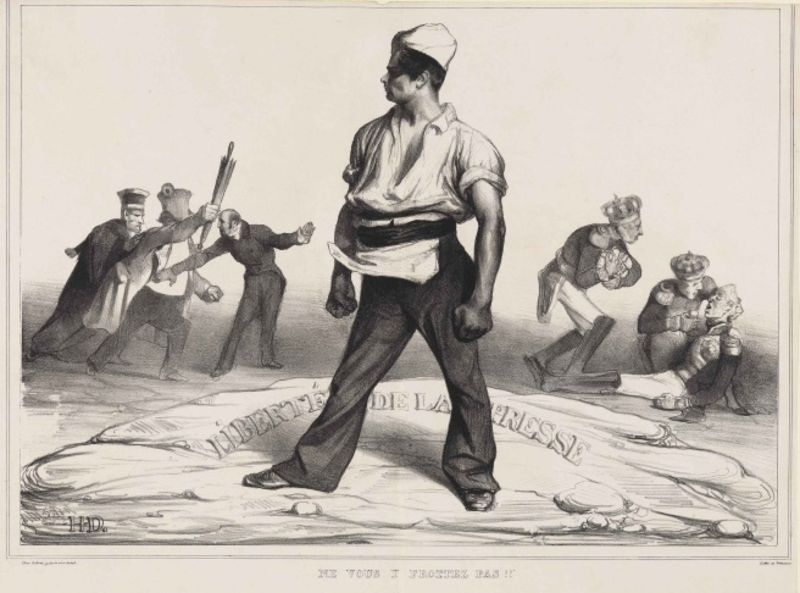
Titel: Ne vous y frottez pas!!
Künstler: Honoré Daumier
Standort: Karlsruhe
Institution: Staatliche Kunsthalle Karlsruhe
Schlagwörter: dunkel, gemälde, kampf, mann, weiß, dreieck, menschen, frankreich, grau, hut, hüte, männer, profil, schwarz, zeichnung, blick, gürtel, regenschirm, schirm, haube, hemd, hose, kappe, mütze, richter, arme, stehen, stein, steine, tod, tot, ärmel, herr, signatur, haare, pose, adel, blatt, krone, arbeit, bauern, beine, schärpe, schrift, papier, liegen, schuhe, stab, fels, grafik, graphik, schriftzug, arbeiter, französisch, krieg, seemann, könig, soldaten, frack, karikatur, kraft, muskeln, krank, druck, radierung, stich, karrikatur, politik, polizei, revolution, streit, text, aufstand, faust, fäuste, geballt, soldat, verletzt, bürger, bäcker, bürgertum, bleistift, offizier, stiefel, herrscher, allegorie, personifikation, verhandlung, französische, daumier, karte, justiz, talar, afrikaner, sterben, freiheit, muskel, stark, historienmalerei, klerus, priester, prinz, diskussion, heimlich, adlige, könige, männder, kupferstich, kräftig, stärke, faus, presse, französische revolution, liberte, flugblatt, kronen, inschriften, kraftvoll, stifel, verhandeln, seriendruck, doof, honore, bourgeoisie, käpfer, schrim, nicht, energisch, h.d., pressefreiheit, honoré daumier, sansculottes, spottschrift, te, de, hd, zensor, singatur, nudelholz, higenotte, dreickteilung, revolutiong